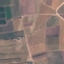
Land use / land cover: PermanentCrop